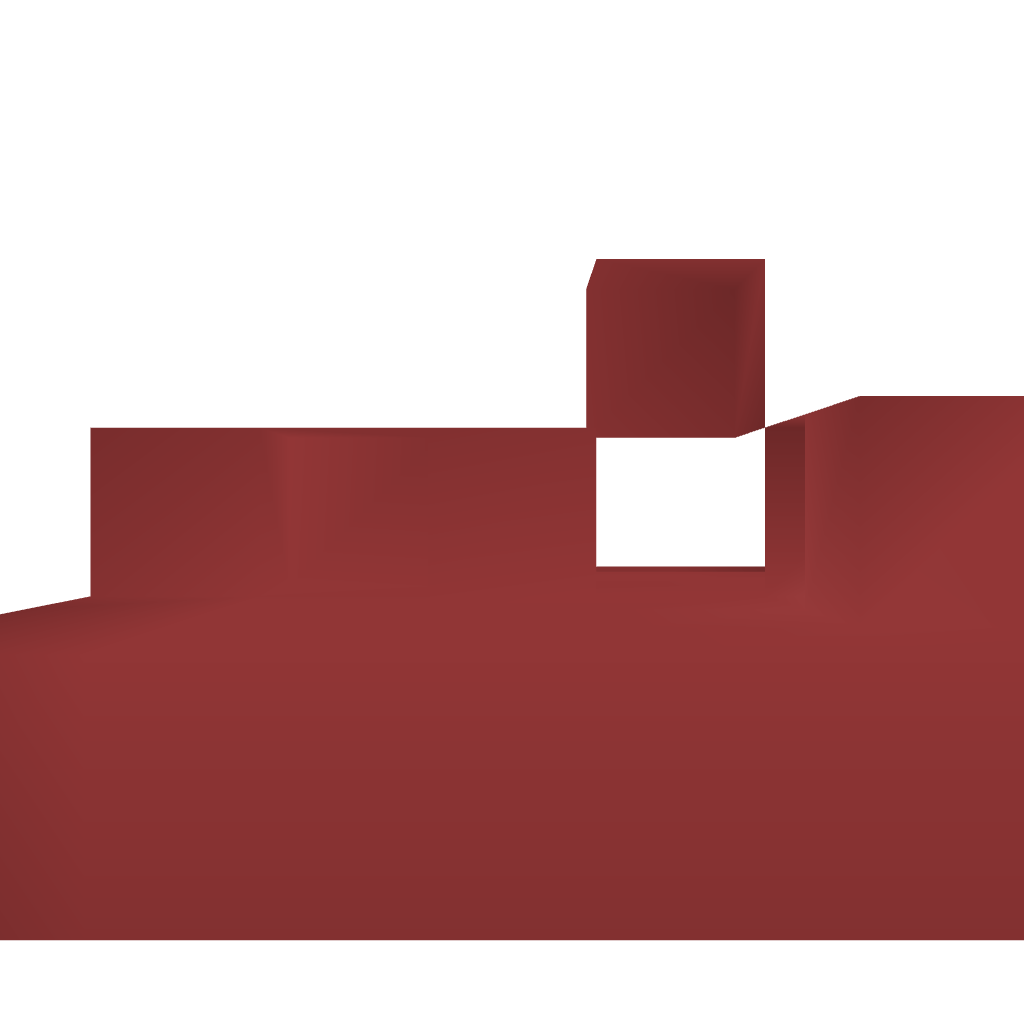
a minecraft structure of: No Daylight Device bad low quality